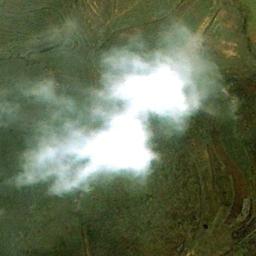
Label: cloud